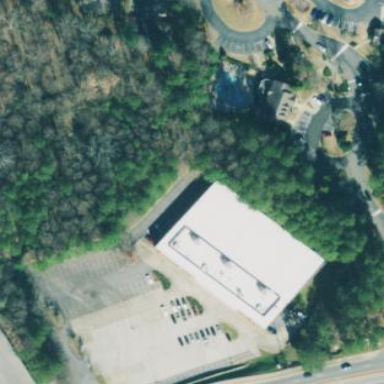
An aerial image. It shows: Building housing bowling alley.